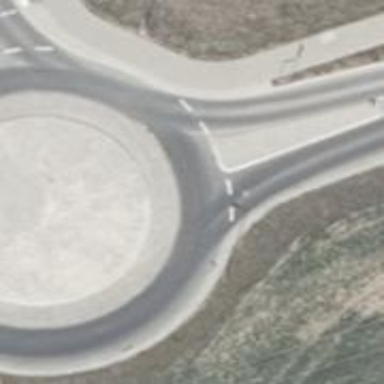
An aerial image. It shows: Tertiary road with asphalt surface leading to roundabout junction.